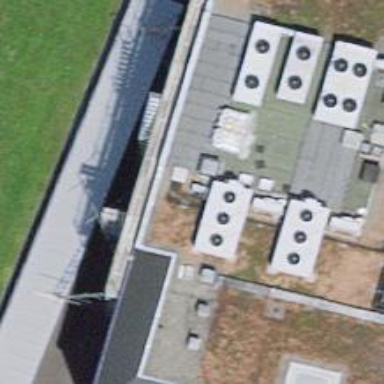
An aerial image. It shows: View of roof of building.